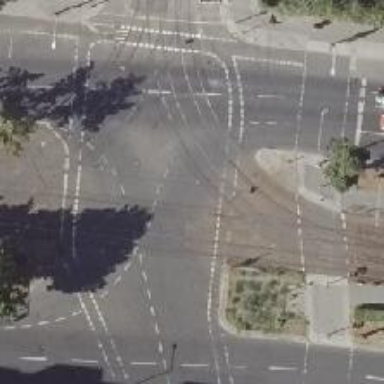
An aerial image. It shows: Tram crossing on the railway.